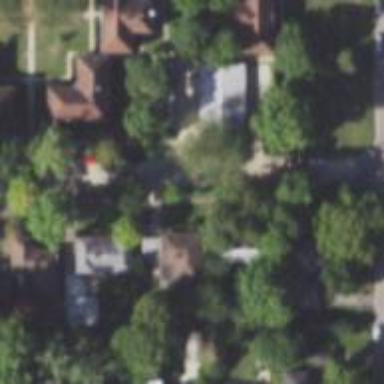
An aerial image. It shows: Alleyway designated as service road.